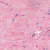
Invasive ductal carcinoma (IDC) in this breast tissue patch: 0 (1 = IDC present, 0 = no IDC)